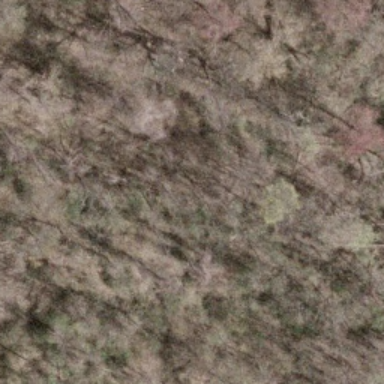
This is a forest with green and grey plants .